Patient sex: M
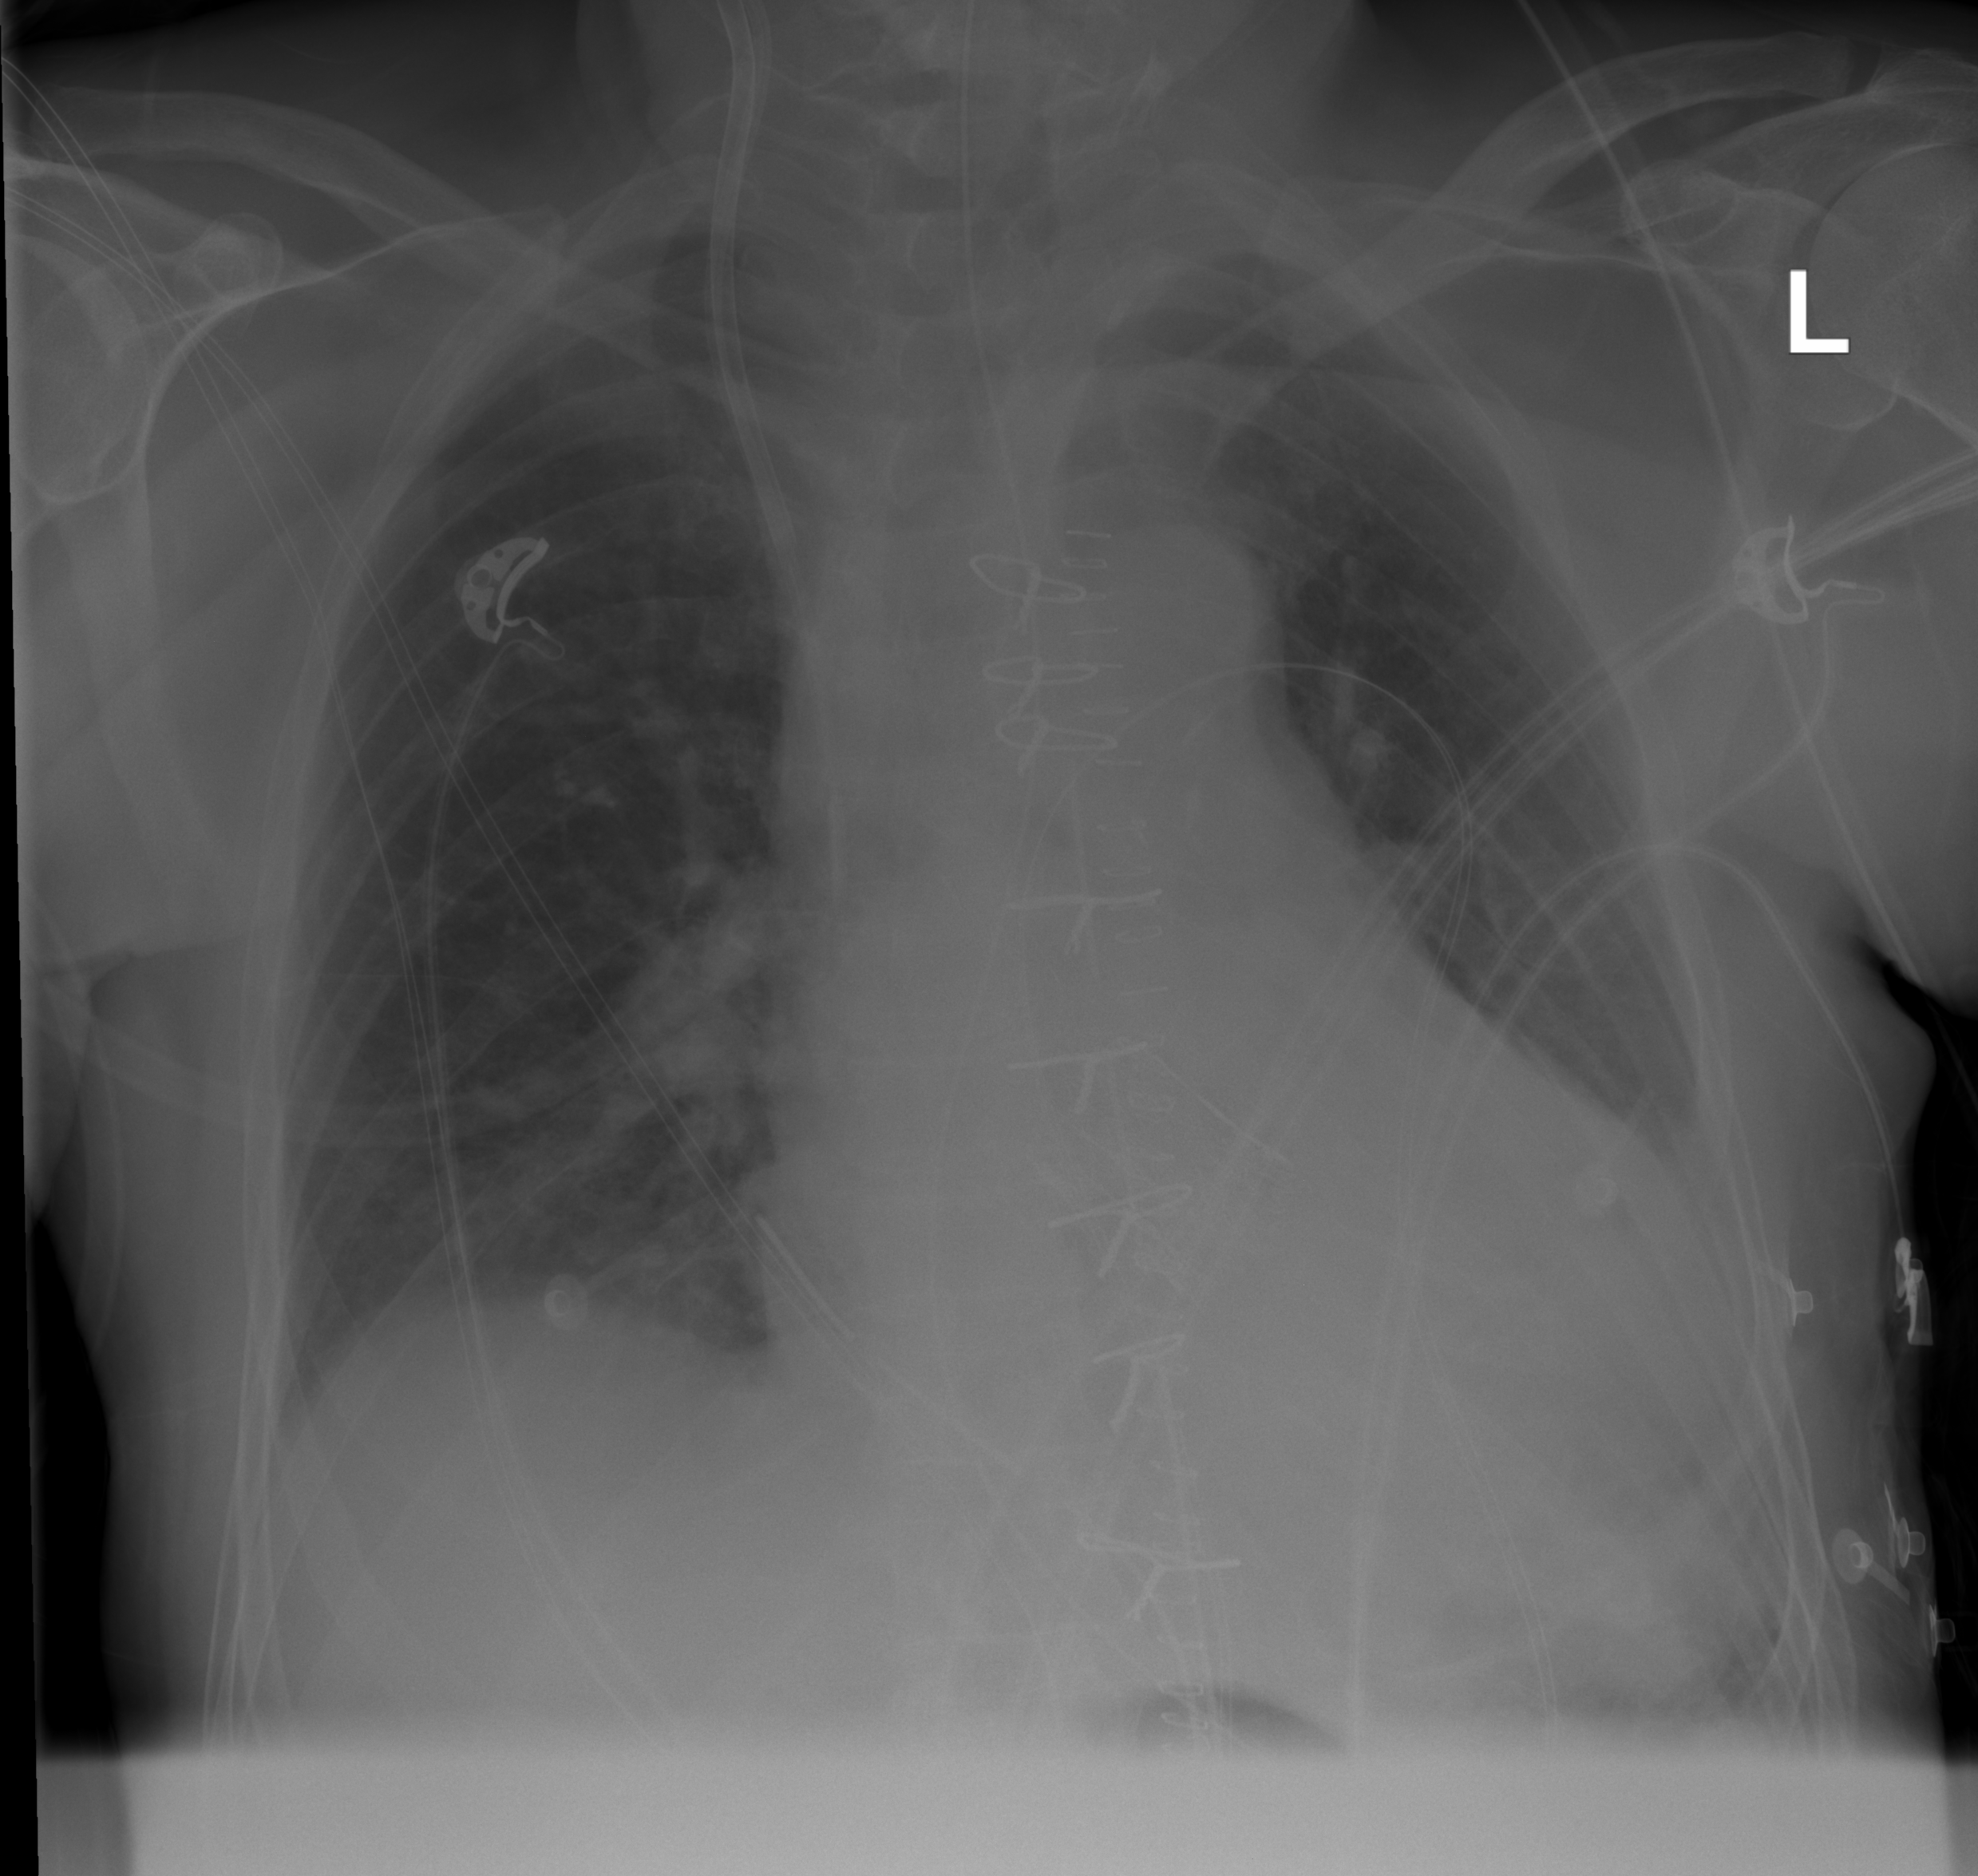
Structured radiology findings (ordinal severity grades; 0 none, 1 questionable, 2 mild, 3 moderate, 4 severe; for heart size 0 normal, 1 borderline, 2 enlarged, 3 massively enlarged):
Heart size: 1
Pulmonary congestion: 0
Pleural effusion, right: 0
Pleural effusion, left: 2
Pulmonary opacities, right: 0
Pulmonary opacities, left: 0
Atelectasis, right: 0
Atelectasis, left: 1